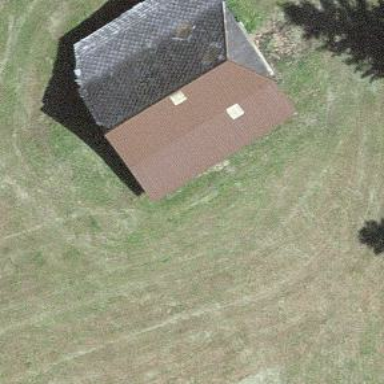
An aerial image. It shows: Barn.